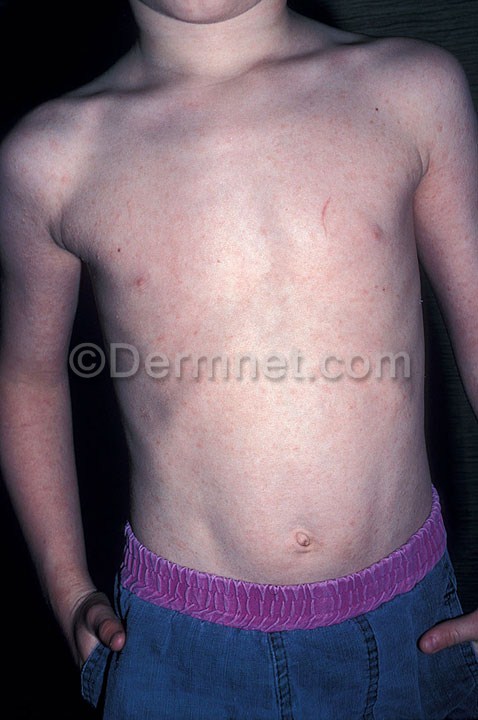
Disease: Psoriasis pictures Lichen Planus and related diseases